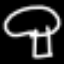
Label: mushroom